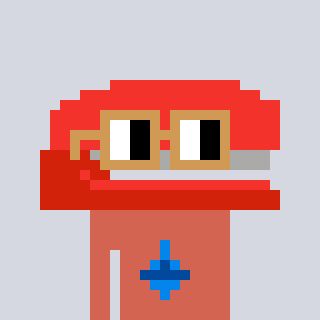
a pixel art character with square brown glasses, a stapler-shaped head and a peachy-colored body on a cool background